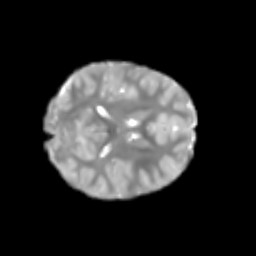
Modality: T2w
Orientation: axial
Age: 7
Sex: male
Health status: healthy